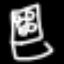
Label: chair